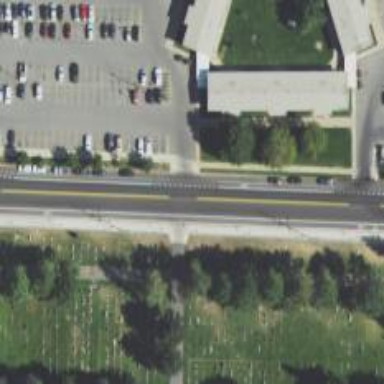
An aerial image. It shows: Tertiary road with asphalt surface and separate sidewalk.